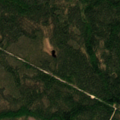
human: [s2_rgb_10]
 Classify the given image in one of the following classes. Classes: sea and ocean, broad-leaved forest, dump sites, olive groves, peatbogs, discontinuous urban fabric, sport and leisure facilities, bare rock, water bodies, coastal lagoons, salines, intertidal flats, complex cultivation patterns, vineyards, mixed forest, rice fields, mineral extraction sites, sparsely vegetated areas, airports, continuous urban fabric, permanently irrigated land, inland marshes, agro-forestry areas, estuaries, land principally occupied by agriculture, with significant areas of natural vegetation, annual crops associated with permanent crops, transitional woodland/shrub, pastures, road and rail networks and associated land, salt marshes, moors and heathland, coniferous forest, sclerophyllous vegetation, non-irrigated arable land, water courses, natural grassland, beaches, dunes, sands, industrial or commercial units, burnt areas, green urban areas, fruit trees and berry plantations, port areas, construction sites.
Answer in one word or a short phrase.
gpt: coniferous forest